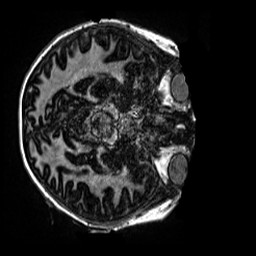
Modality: MP2RAGE
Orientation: axial
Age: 11
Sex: female
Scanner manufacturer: siemens
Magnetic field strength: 3 T
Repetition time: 4 s
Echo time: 0.00299 s